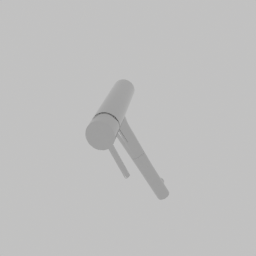
Label: appliances